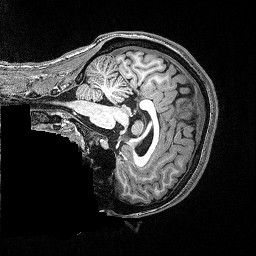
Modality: T1w
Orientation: sagittal
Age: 25
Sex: female
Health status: healthy
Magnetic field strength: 3 T
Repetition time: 2.53 s
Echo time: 0.00331 s